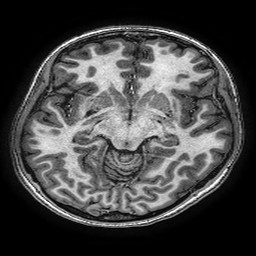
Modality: T1w
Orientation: coronal
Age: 17
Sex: female
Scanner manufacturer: ge
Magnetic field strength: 3 T
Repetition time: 0.00766 s
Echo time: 0.003476 s